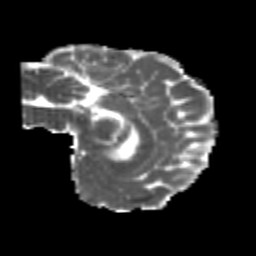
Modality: MD
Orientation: sagittal
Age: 20
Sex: female
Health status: healthy
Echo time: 0.074 s